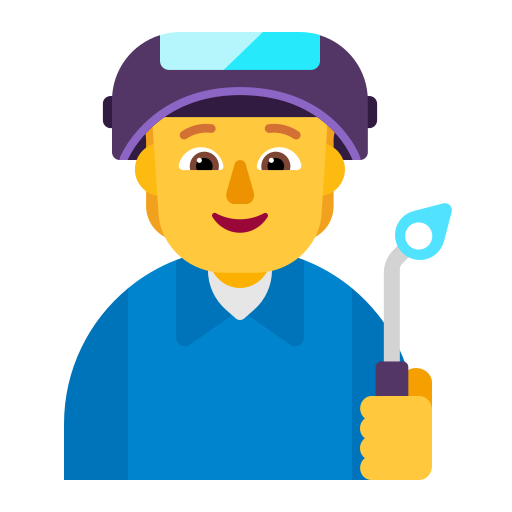
factory worker flat default